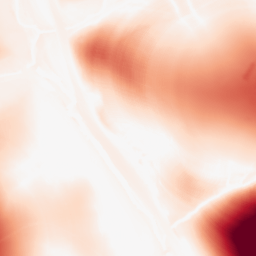
Category: morphological
Decomposition family: tophat
Decomposition parameters: size: 100
mode: white
Upsampling method: bspline
Upsampling parameters: scale: 8
Upsampling scale: 8